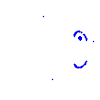
Particle: pion